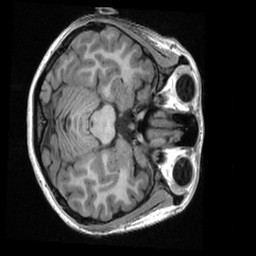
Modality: T1w
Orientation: axial
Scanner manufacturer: ge
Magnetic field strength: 3 T
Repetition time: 0.00766 s
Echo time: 0.002936 s